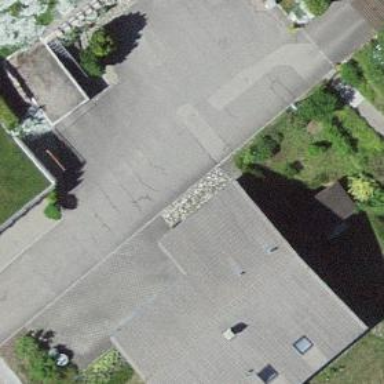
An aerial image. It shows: Residential building.